Fundus camera: zeiss
Shooting center: fovea
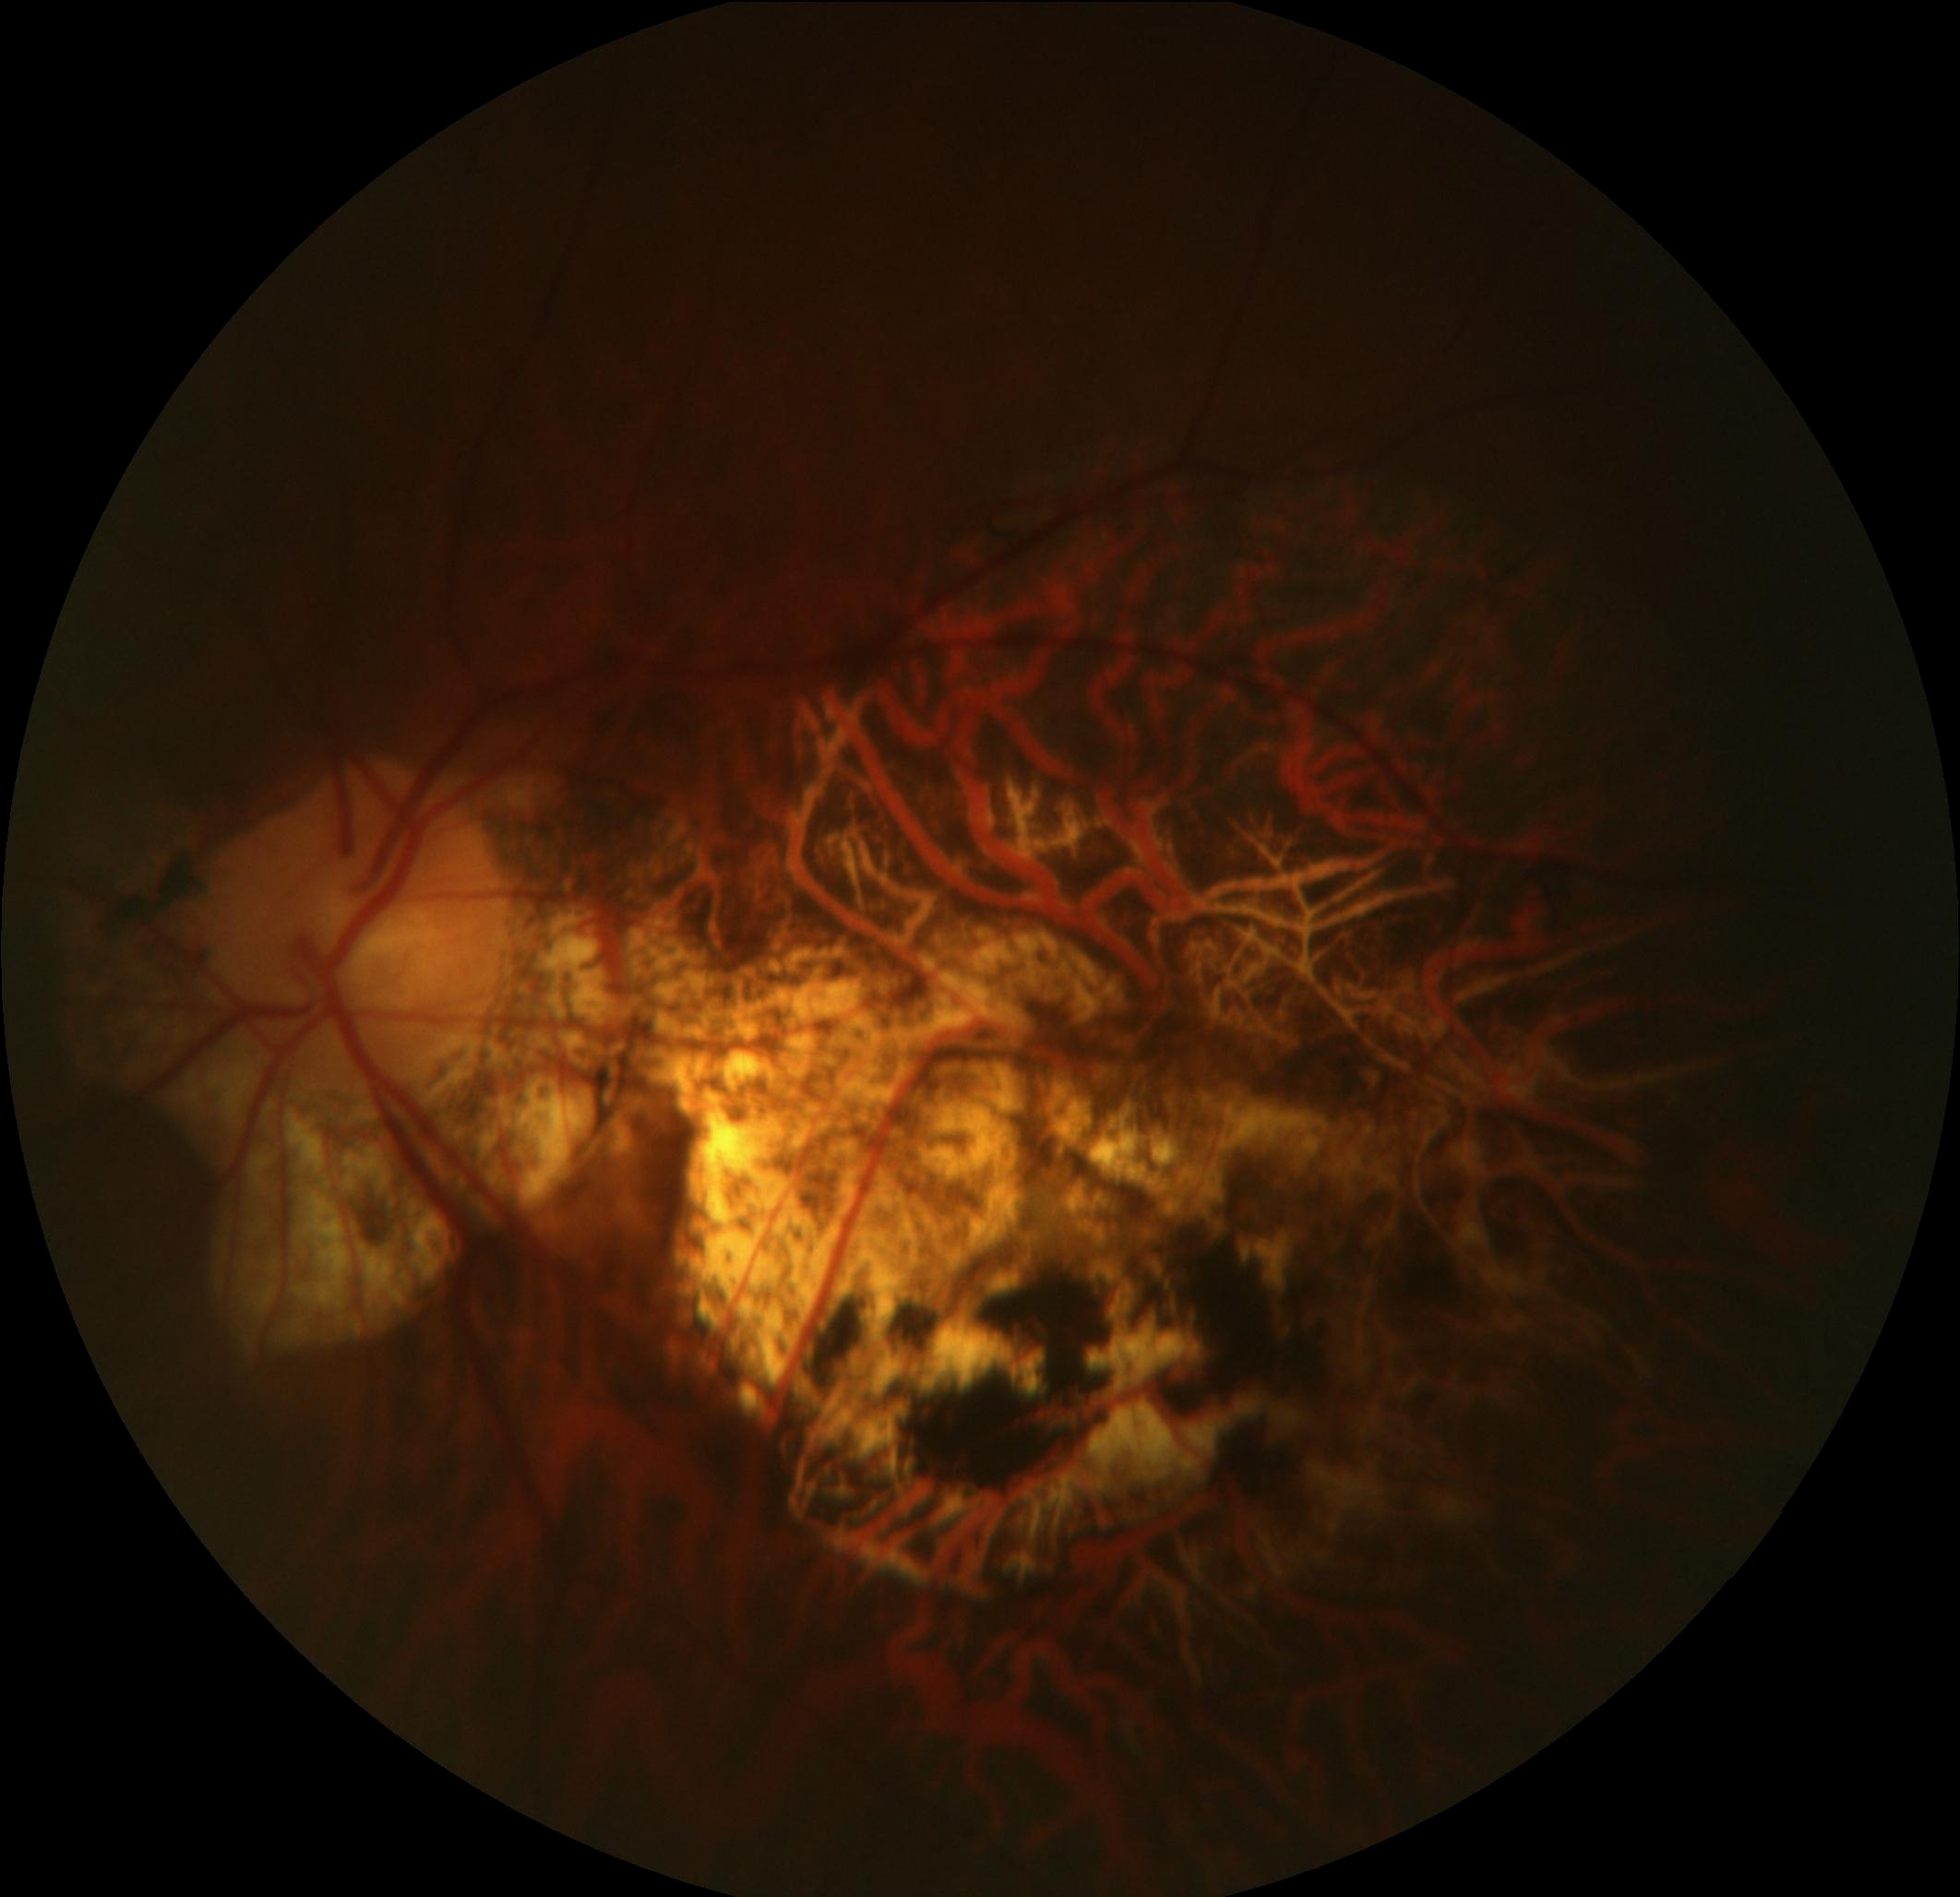
Pathologic myopia: yes
Patchy retinal atrophy: present
Retinal detachment: absent